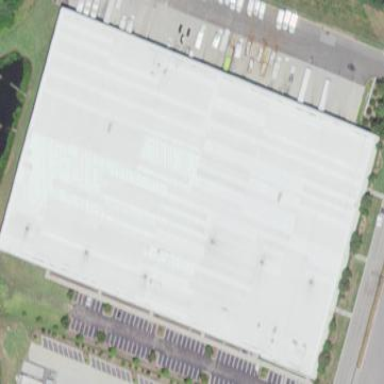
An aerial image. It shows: Warehouse.